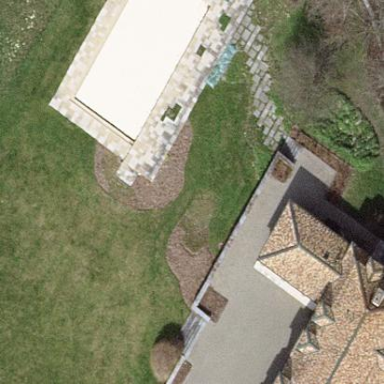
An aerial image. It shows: Swimming pool located in leisure land.